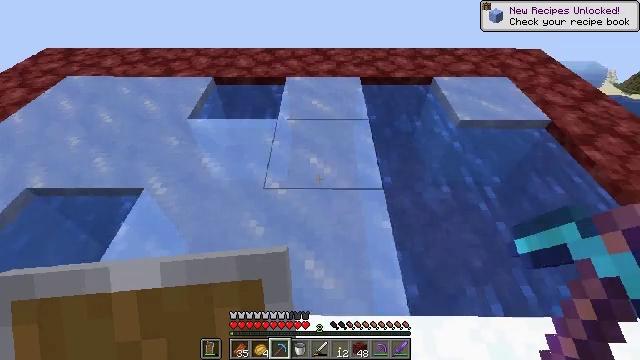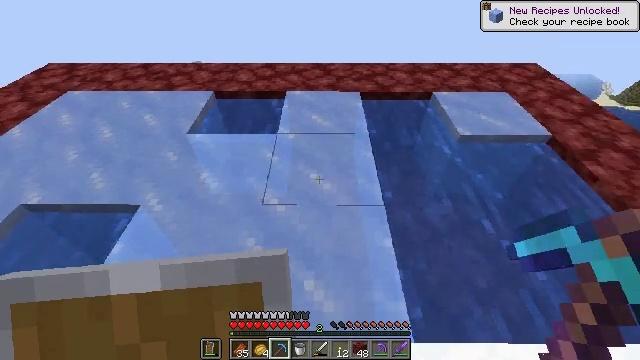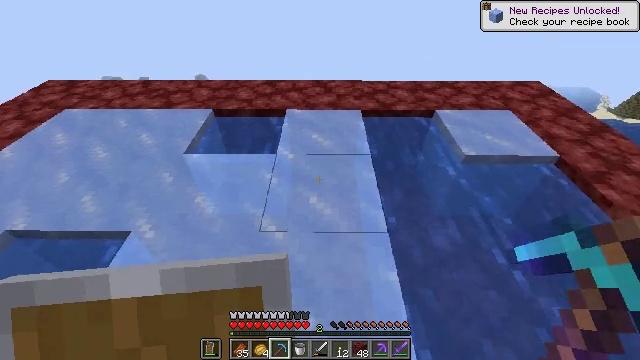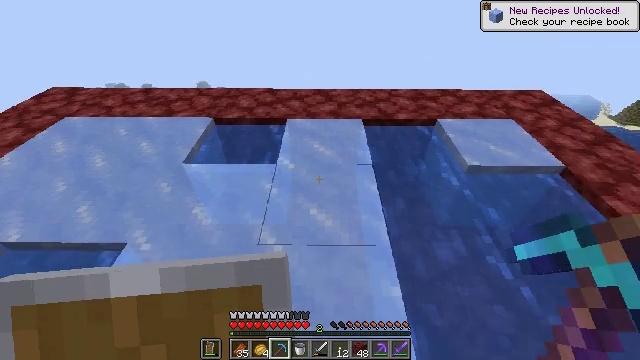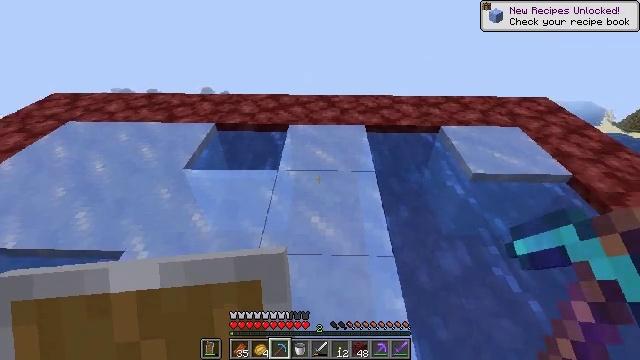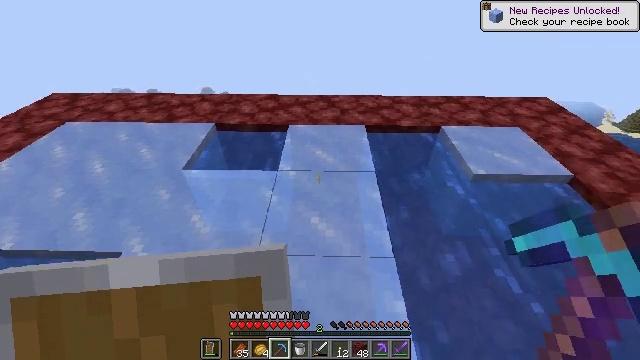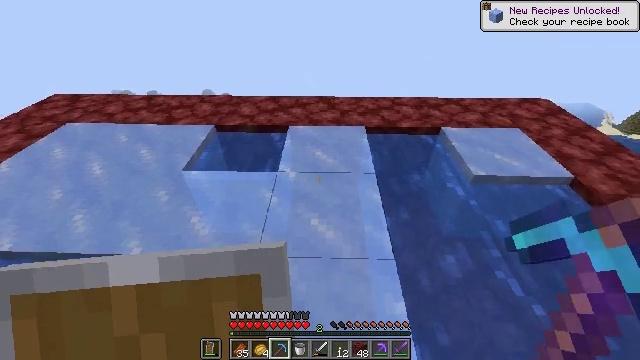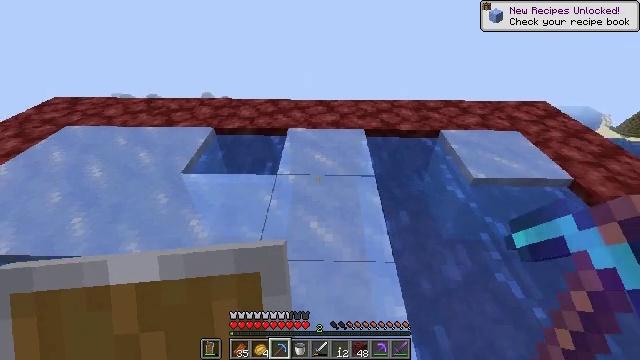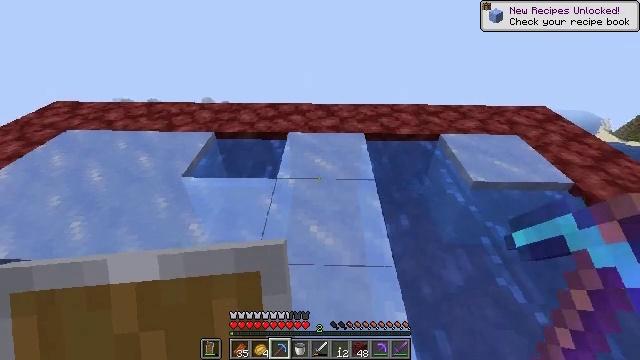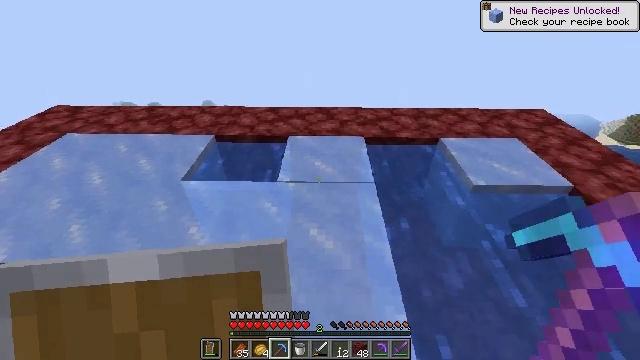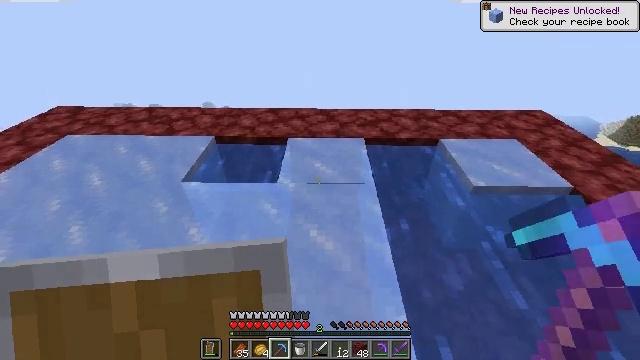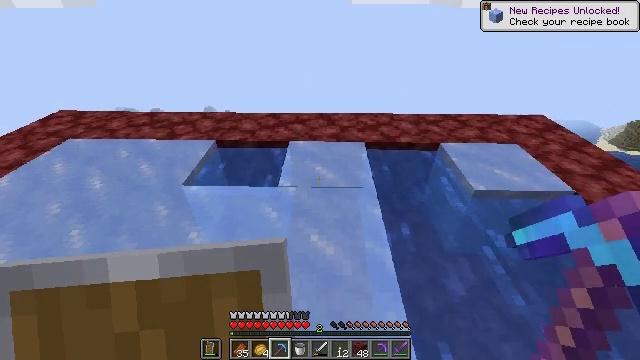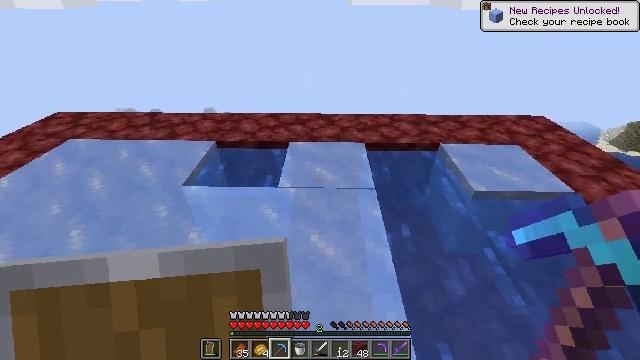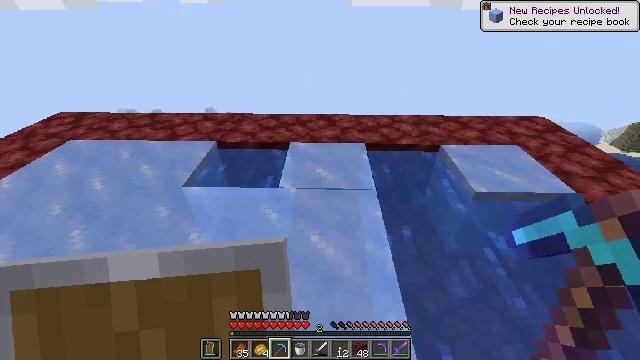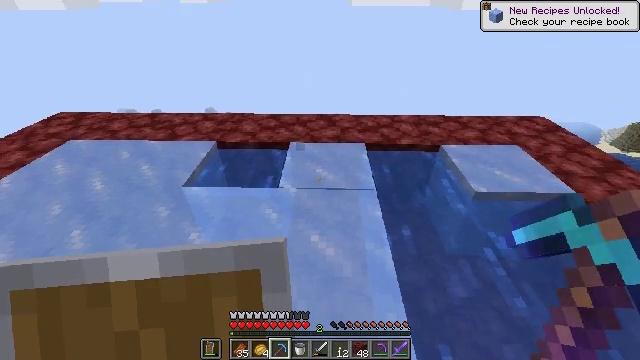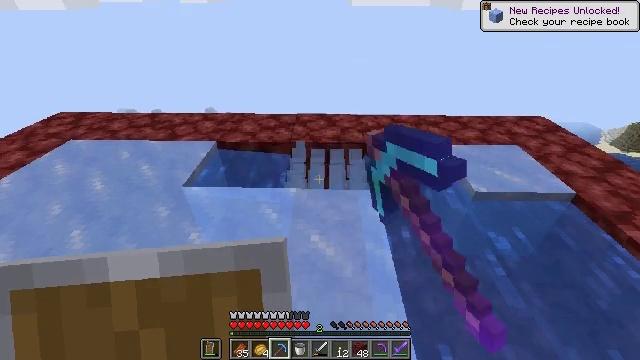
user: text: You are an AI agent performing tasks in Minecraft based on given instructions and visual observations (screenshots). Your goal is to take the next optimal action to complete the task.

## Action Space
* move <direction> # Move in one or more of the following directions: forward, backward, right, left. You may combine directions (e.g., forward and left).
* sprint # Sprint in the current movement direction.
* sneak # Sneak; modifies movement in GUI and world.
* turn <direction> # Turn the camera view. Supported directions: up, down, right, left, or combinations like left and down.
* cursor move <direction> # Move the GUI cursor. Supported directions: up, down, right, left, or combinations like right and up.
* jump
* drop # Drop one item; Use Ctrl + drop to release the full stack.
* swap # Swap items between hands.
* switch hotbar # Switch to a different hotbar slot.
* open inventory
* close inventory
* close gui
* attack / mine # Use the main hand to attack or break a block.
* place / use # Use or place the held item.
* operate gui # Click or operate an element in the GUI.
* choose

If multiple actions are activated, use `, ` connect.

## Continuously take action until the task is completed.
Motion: motion action
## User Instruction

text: Attack the ice to clear a path.
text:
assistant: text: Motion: move forward, turn up
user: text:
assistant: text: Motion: turn up
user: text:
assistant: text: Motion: turn up
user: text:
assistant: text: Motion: turn up
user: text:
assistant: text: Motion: no_op
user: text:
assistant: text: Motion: no_op
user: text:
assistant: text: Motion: no_op
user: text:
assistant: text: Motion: no_op
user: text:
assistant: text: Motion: no_op
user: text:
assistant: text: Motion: no_op
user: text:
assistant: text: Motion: no_op
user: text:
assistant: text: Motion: no_op
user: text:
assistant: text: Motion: no_op
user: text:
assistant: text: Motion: attack / mine
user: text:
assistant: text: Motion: attack / mine
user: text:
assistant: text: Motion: attack / mine
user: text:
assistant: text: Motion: attack / mine
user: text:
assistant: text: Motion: attack / mine
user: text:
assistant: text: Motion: attack / mine
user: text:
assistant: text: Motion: attack / mine
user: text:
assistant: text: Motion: turn down, attack / mine
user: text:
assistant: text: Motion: turn left and down
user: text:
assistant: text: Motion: turn down
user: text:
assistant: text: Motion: attack / mine
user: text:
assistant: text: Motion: attack / mine
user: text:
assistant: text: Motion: attack / mine
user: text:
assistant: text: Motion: attack / mine
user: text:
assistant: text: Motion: attack / mine
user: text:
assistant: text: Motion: attack / mine
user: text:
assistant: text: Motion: turn down